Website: walmart
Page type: cart
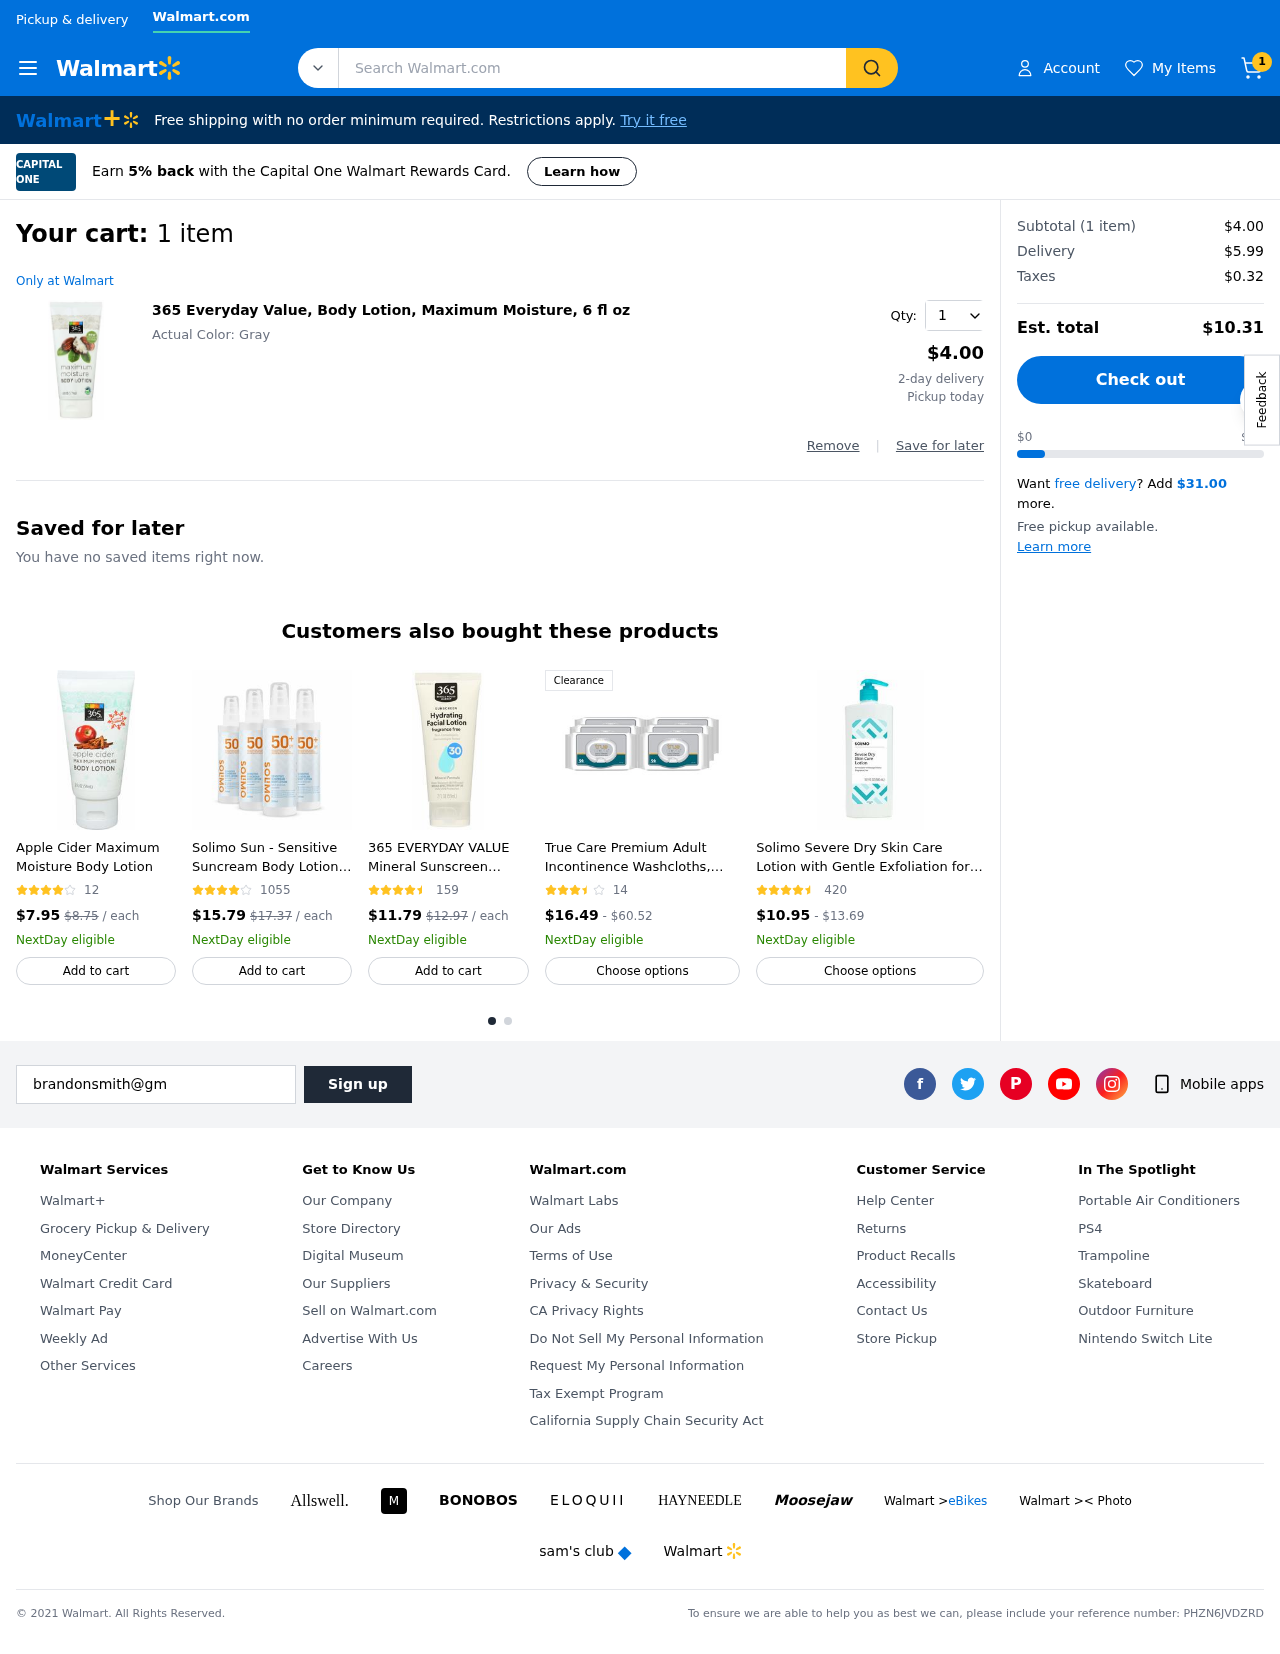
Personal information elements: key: PII_EMAIL
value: brandonsmith@gmail.com
Product elements: key: PRODUCT1_NAME
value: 365 Everyday Value, Body Lotion, Maximum Moisture, 6 fl oz
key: PRODUCT1_PRICE
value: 4
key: PRODUCT1_QUANTITY
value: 1
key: PRODUCT2_NAME
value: Apple Cider Maximum Moisture Body Lotion
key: PRODUCT2_NUM_RATINGS
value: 12
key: PRODUCT2_PRICE
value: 7.95
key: PRODUCT3_NAME
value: Solimo Sun - Sensitive Suncream Body Lotion SPF 50+ (4x 200ml)
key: PRODUCT3_NUM_RATINGS
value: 1055
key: PRODUCT3_PRICE
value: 15.79
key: PRODUCT4_NAME
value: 365 EVERYDAY VALUE Mineral Sunscreen Facial Lotion SPF 30, 2 FZ
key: PRODUCT4_NUM_RATINGS
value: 159
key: PRODUCT4_PRICE
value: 11.79
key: PRODUCT5_NAME
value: True Care Premium Adult Incontinence Washcloths, Soft Pack, 96 Count, Pack of 6
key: PRODUCT5_NUM_RATINGS
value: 14
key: PRODUCT5_PRICE
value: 16.49
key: PRODUCT6_NAME
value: Solimo Severe Dry Skin Care Lotion with Gentle Exfoliation for Sensitive Skin, 16.9 Fluid Ounce
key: PRODUCT6_NUM_RATINGS
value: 420
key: PRODUCT6_PRICE
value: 10.95
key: PRODUCT2_ORIGINAL_PRICE
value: $8.75
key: PRODUCT3_ORIGINAL_PRICE
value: $17.37
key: PRODUCT4_ORIGINAL_PRICE
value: $12.97
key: PRODUCT5_PRICE_MAX
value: $60.52
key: PRODUCT6_PRICE_MAX
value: $13.69
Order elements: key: ORDER_NUM_ITEMS
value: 1
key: ORDER_NUM_ITEMS
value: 1 item
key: ORDER_SUBTOTAL
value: $4.00
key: ORDER_SHIPPING_COST
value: $5.99
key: ORDER_TAX
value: $0.32
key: ORDER_TOTAL
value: $10.31
Search elements: key: HEADER_SEARCH
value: Search Walmart.com